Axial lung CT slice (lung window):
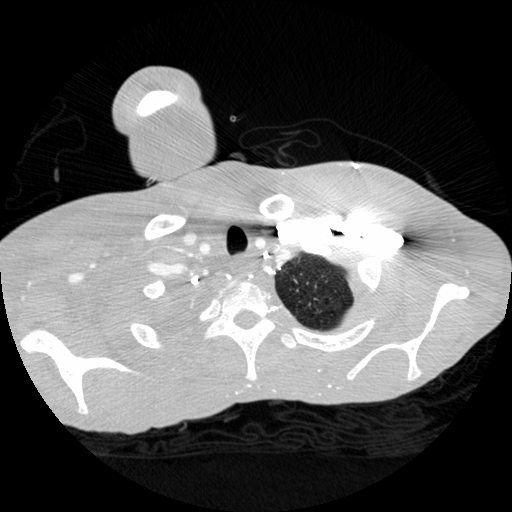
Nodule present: no